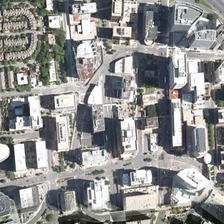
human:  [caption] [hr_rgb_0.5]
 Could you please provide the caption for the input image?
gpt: many buildings are in a commercial area .

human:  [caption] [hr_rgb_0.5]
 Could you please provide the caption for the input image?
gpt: many buildings are in a commercial area .

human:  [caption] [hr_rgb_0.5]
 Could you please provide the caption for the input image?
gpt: the buildings in the commercial region are very concentrate .

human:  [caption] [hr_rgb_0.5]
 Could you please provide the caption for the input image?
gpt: the buildings in the commercial region are very concentrate .

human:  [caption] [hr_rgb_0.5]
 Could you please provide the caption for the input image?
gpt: many buildings are in a commercial area .